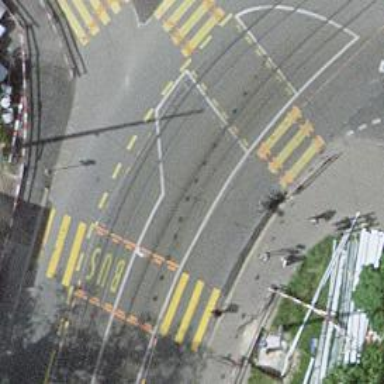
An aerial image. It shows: Tram level crossing on the railway.